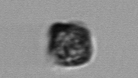
Label: Kryptoperidinium_triquetrum